Interaction volume radius: 5 \u00c5
Interaction volume height: 45 \u00c5
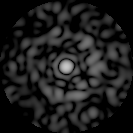
Disorder parameter: 0.8295